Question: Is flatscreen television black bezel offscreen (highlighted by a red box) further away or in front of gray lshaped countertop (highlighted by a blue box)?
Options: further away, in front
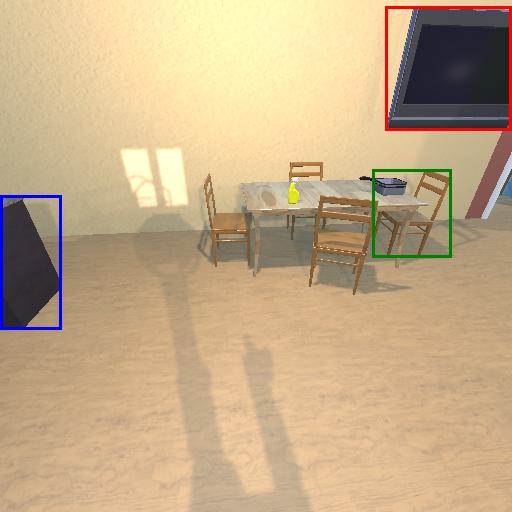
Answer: further away